Question: Using ApexCharts (more specifically, React-ApexCharts), how can I create a mean line plus a shaded region that visually shows the uncertainty of the estimate (e.g. quantiles, confidence intervals)?
The target output is similar to:

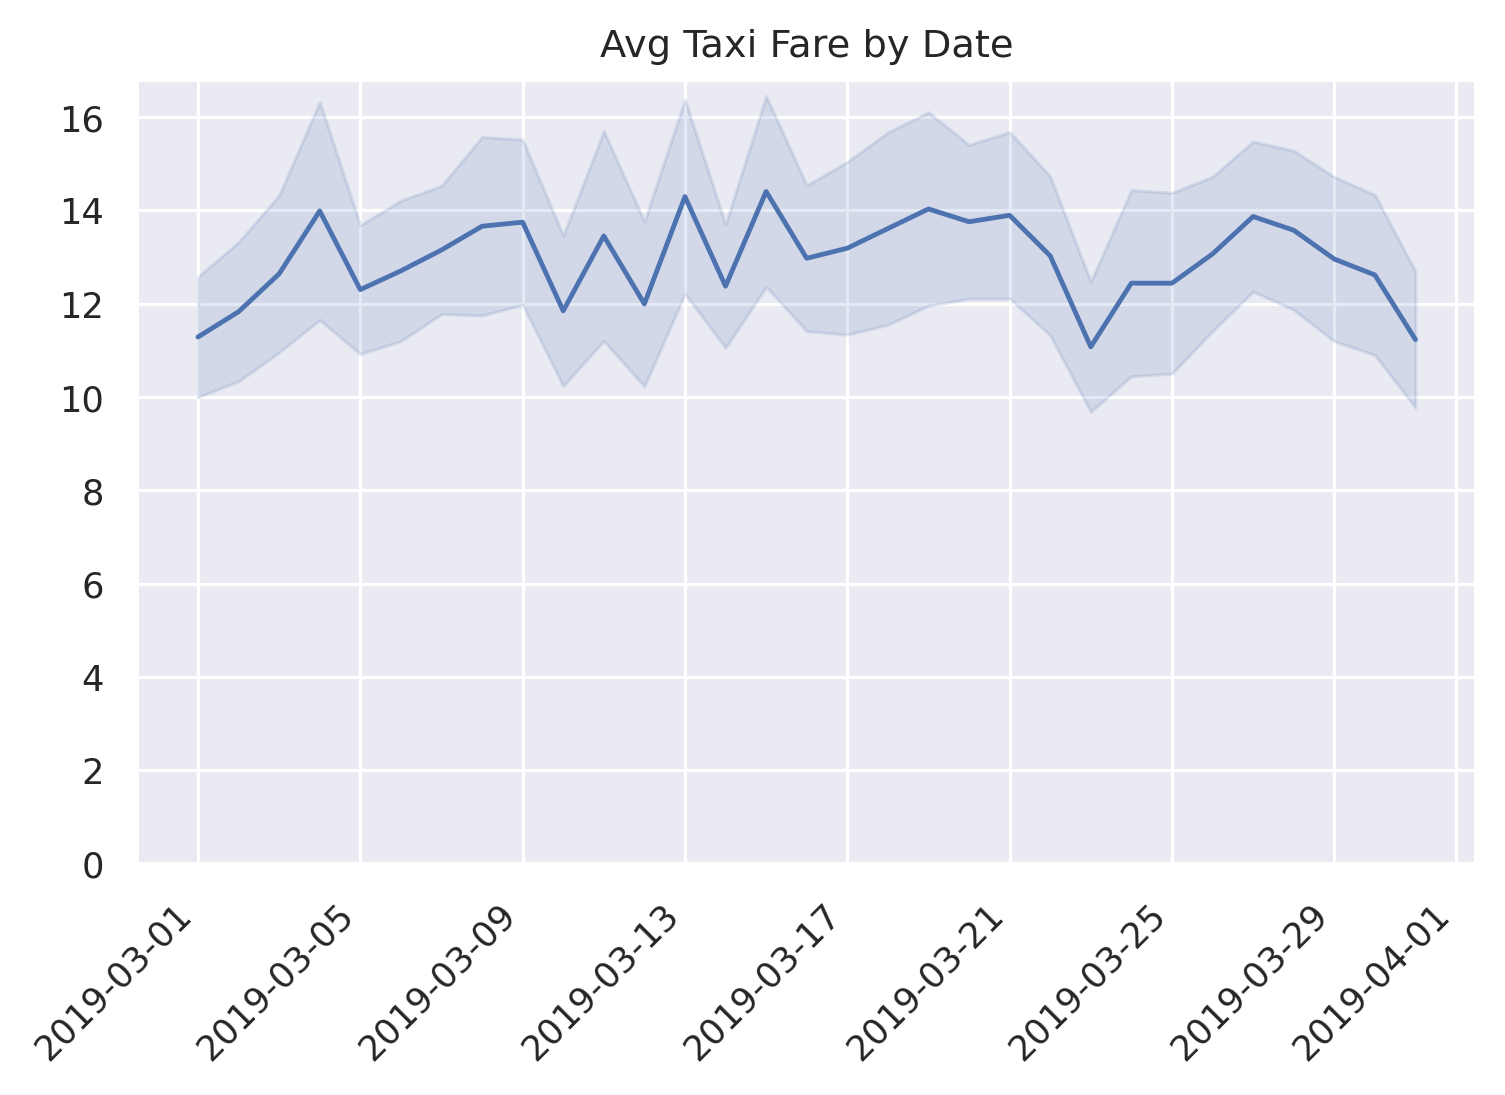
Answer: At the time of writing, ApexCharts doesn't offer this functionality out of the box. The following is a workaround inspired by <URL>.
### Output

### Code
'''
const data = {
labels: [
"2022-01-01",
"2022-02-01",
"2022-03-01",
"2022-04-01",
"2022-05-01",
"2022-06-01"
],
mean: [14, 16, 18, 15, 19, 16],
low: [11.5, 14, 15, 12.5, 17, 14.5],
high: [15.6, 18, 20.5, 16.5, 21, 17]
};
export default function App() {
const series = [
{
name: "95th quantile",
type: "area",
data: data.high
},
{
name: "5th quantile",
type: "area",
data: data.low
},
{
name: "mean",
type: "line",
data: data.mean
}
];
const options = {
chart: {
stacked: false
},
title: { text: "Mean estimate by month" },
labels: data.labels,
fill: {
colors: ["#94ddf7", "#FFFFFF", "#FFFFFF"],
opacity: [0.5, 1.0, 1.0],
type: "solid"
},
stroke: {
show: true,
colors: ["#94ddf7", "#94ddf7", "#0674fe"],
width: [2, 2, 5]
},
xaxis: {
type: "datetime"
},
grid: {
strokeDashArray: 0,
position: "front"
},
legend: { show: false },
tooltip: { inverseOrder: true },
yaxis: {
min: 0,
title: {
text: "Mean estimate"
}
}
};
return (
<Chart
options={options}
series={series}
type="line"
width={"100%"}
height={"500px"}
/>
);
}
'''
### CodeSandbox
<URL>
### Remarks
- - -